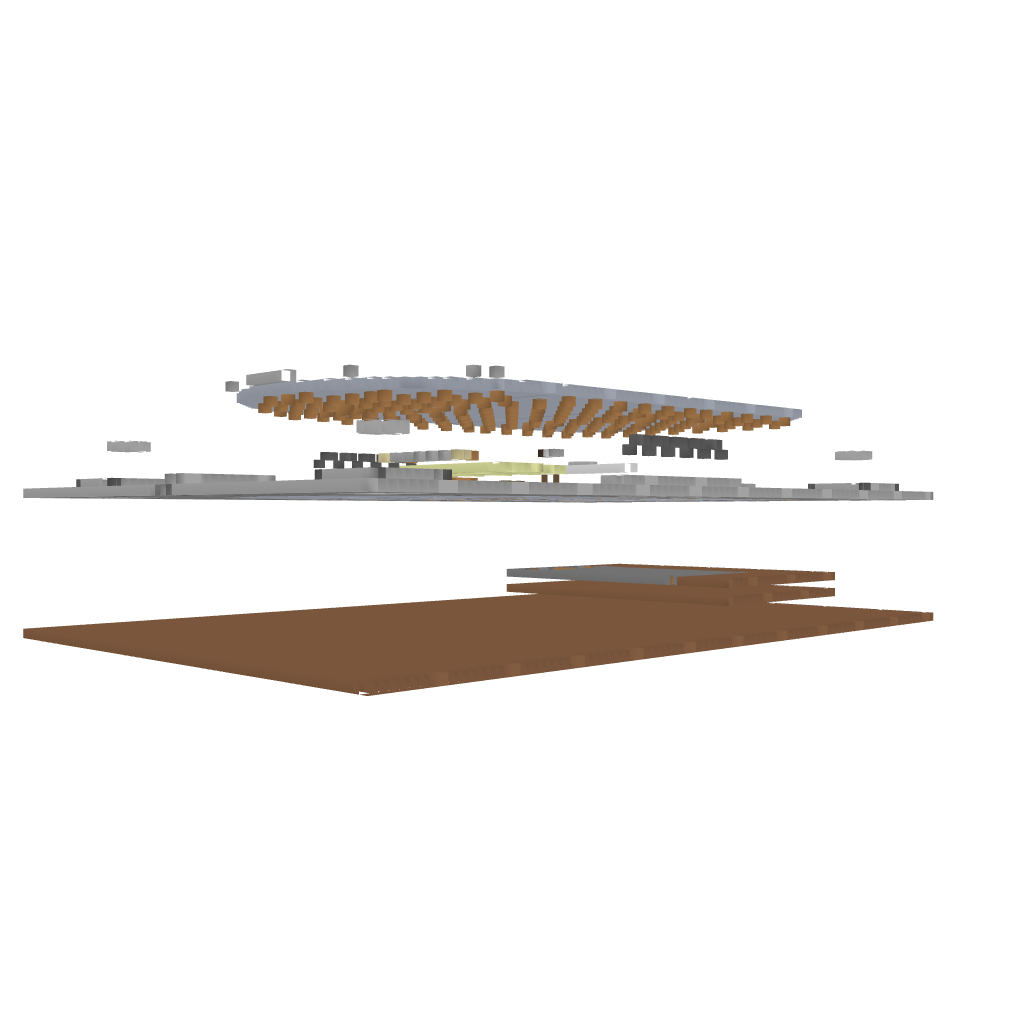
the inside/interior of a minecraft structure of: Swimming Centre